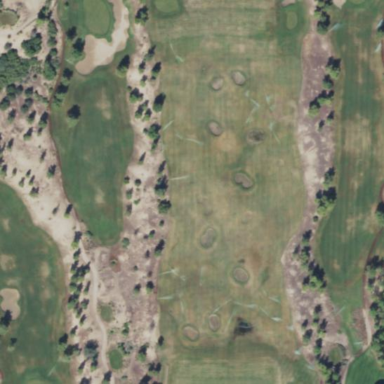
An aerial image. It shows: Area with grass used as rough in golf course.